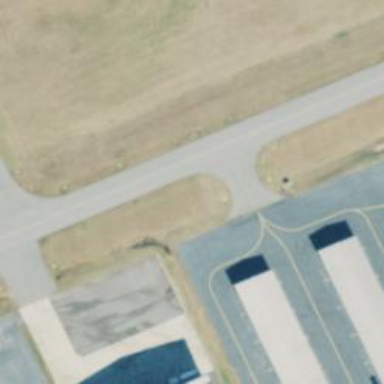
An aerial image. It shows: Image of taxiway at airport.